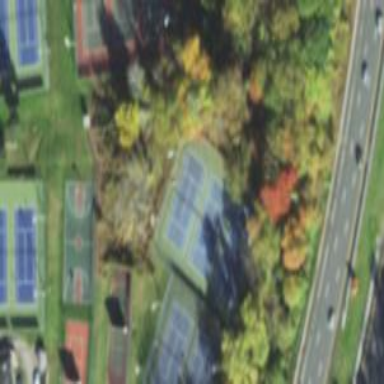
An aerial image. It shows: Tennis court on pitch designated for leisure land.